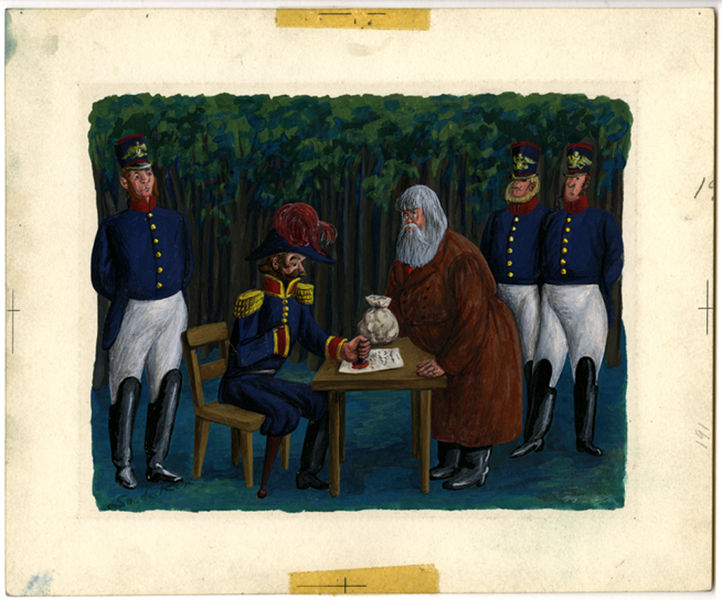
Titel: The Officers and the Peasant (Captain Kopeikin from Gogol's Dead Souls), The Officers and the Peasant (Captain Kopeikin from Gogol's Dead Souls)
Künstler: Sergei Iur'evich (Soudeikine, Serge) Sudeikin
Standort: Amherst (Massachusetts, USA)
Institution: Mead Art Museum, Amherst College
Schlagwörter: blau, blue, chair, feathers, hat, men, military, napoleon, red, soldier, soldiers, white, black, figures, france, gold, green, grey, hair, meeting, old, painting, robe, sit, sitting, table, yellow, print, brown, officers, feather, wood, man, tree, german, trees, feet, helmet, soilder, uniform, america, forest, paper, impressionism, coat, army, buttons, hats, illustration, beard, boots, french, old man, faces, jacket, blond, papers, uniforms, letter, baum, prussia, royal, schwarz, weiss, leaves, ground, pants, shoes, boot, seal, hut, paint, stamp, money, guard, standing, treed, border, guards, soilders, frankreich, wierd, button, big, sack, five, sleeves, civil war, alt, officer, woods, sign, breeches, general, fat, colonial, bag, 18th century, armee, jar, exchange, epaulettes, representational, troops, treaty, g, peg leg, grown, wooden leg, captain, prussian, solder, declaration, document, plume, soldat, pass, passport, white trousers, geld, admiral, money', butons, unterschrift, pay, unoform, grun, stifel, beutel, authority, eppaulettes, emperior, epaulette, botts, agreement, epelets